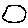
Label: circle